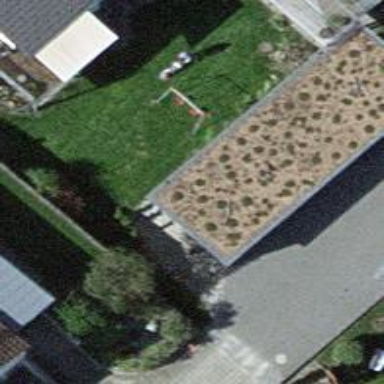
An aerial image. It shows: View of roof of building.